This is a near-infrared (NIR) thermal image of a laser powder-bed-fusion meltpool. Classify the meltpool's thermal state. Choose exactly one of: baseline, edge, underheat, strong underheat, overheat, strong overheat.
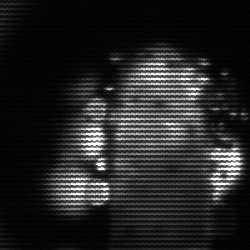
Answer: strong underheat